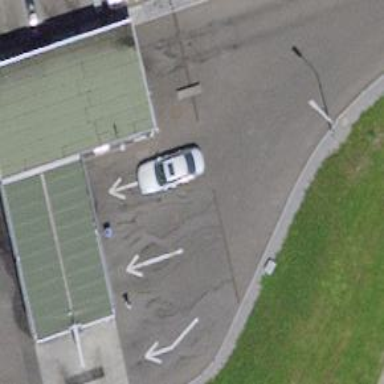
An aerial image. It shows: Car wash facility.